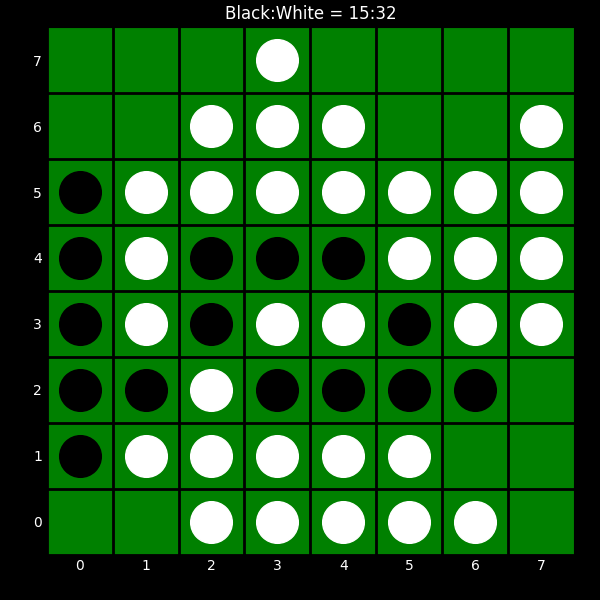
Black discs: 15
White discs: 32